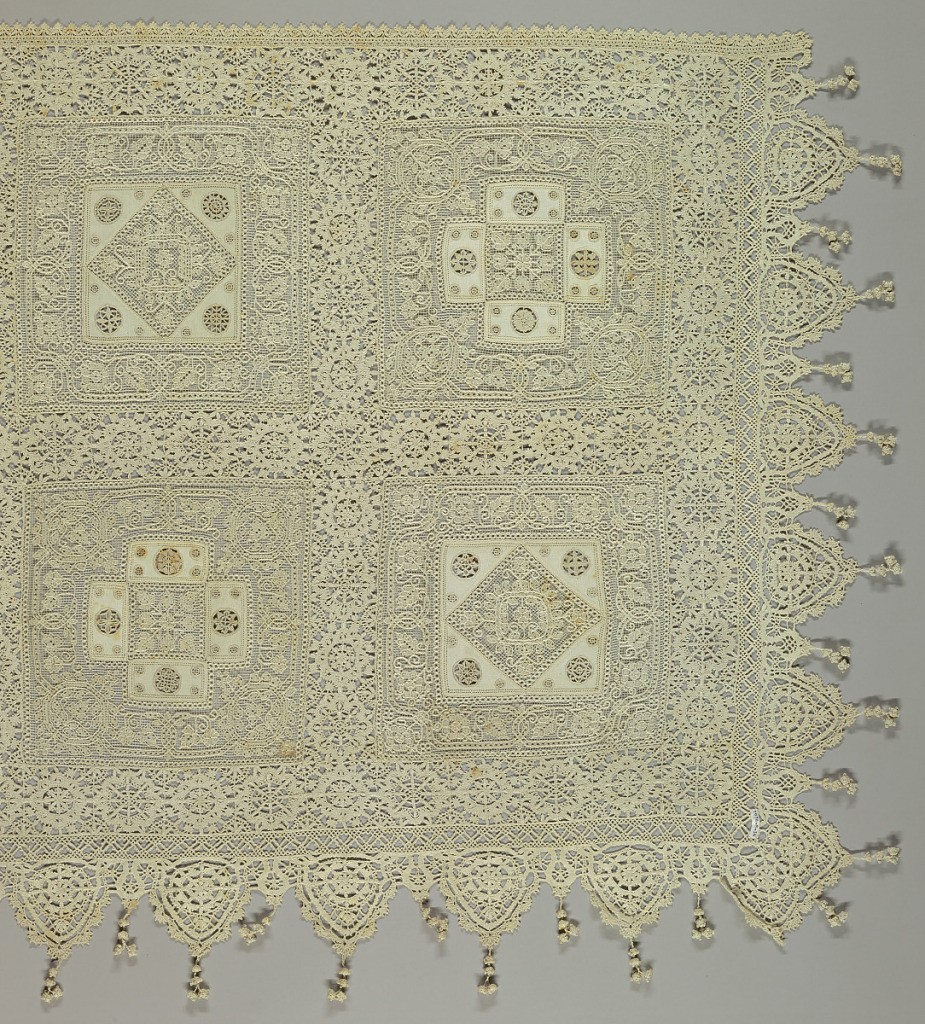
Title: Altar cloth
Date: late 19th century
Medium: linen Technique: patchwork of techniques, including needlework on knotted net; bobbin and needle lace
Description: Long rectangular altar cloth of embroidered net squares arranged in two rows. The two alternating motifs are a diamond within a square and a cross within a square. Each square has areas of plain weave cutwork with needle lace fillings and is edged by a band of bobbin lace. Both side and front edges have a band of bobbin lace with knotted tassels in between each scallop.